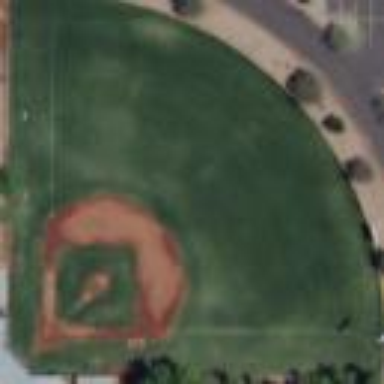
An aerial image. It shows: Baseball pitch for leisure and sports activities.